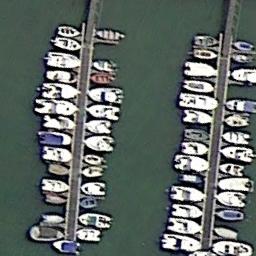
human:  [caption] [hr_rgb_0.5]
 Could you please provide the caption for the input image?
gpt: Numerous ships are in the harbor .

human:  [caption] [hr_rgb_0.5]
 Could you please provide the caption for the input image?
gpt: There are many boats on the harbor .

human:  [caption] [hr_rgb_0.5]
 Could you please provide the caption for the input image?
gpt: The harbor has some neatly docked boats and the color of the waters is green .

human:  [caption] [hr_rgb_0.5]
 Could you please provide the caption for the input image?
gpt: Many yachts moored neatly on the sea side of the harbor .

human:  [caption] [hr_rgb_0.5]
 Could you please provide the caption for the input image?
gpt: There are many ships docked neatly at the harbor .